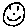
Label: smiley face